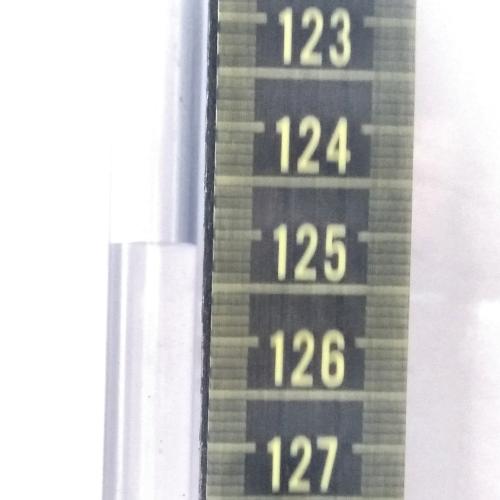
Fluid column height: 125.1 cm